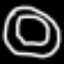
Label: donut